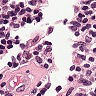
Metastatic tissue present: no